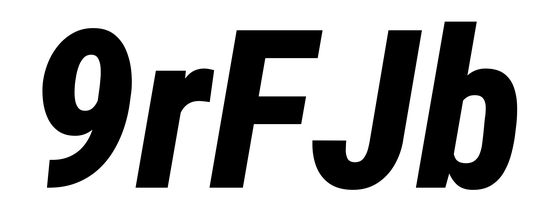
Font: Roboto-Italic_Condensed_ExtraBold_Italic